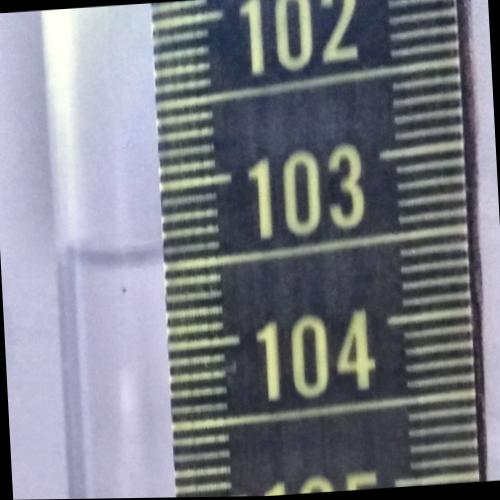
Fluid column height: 103.4 cm